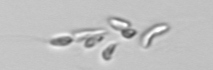
Label: Dinobryon